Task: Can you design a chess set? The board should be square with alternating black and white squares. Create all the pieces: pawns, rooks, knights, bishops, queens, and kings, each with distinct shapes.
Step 3085:
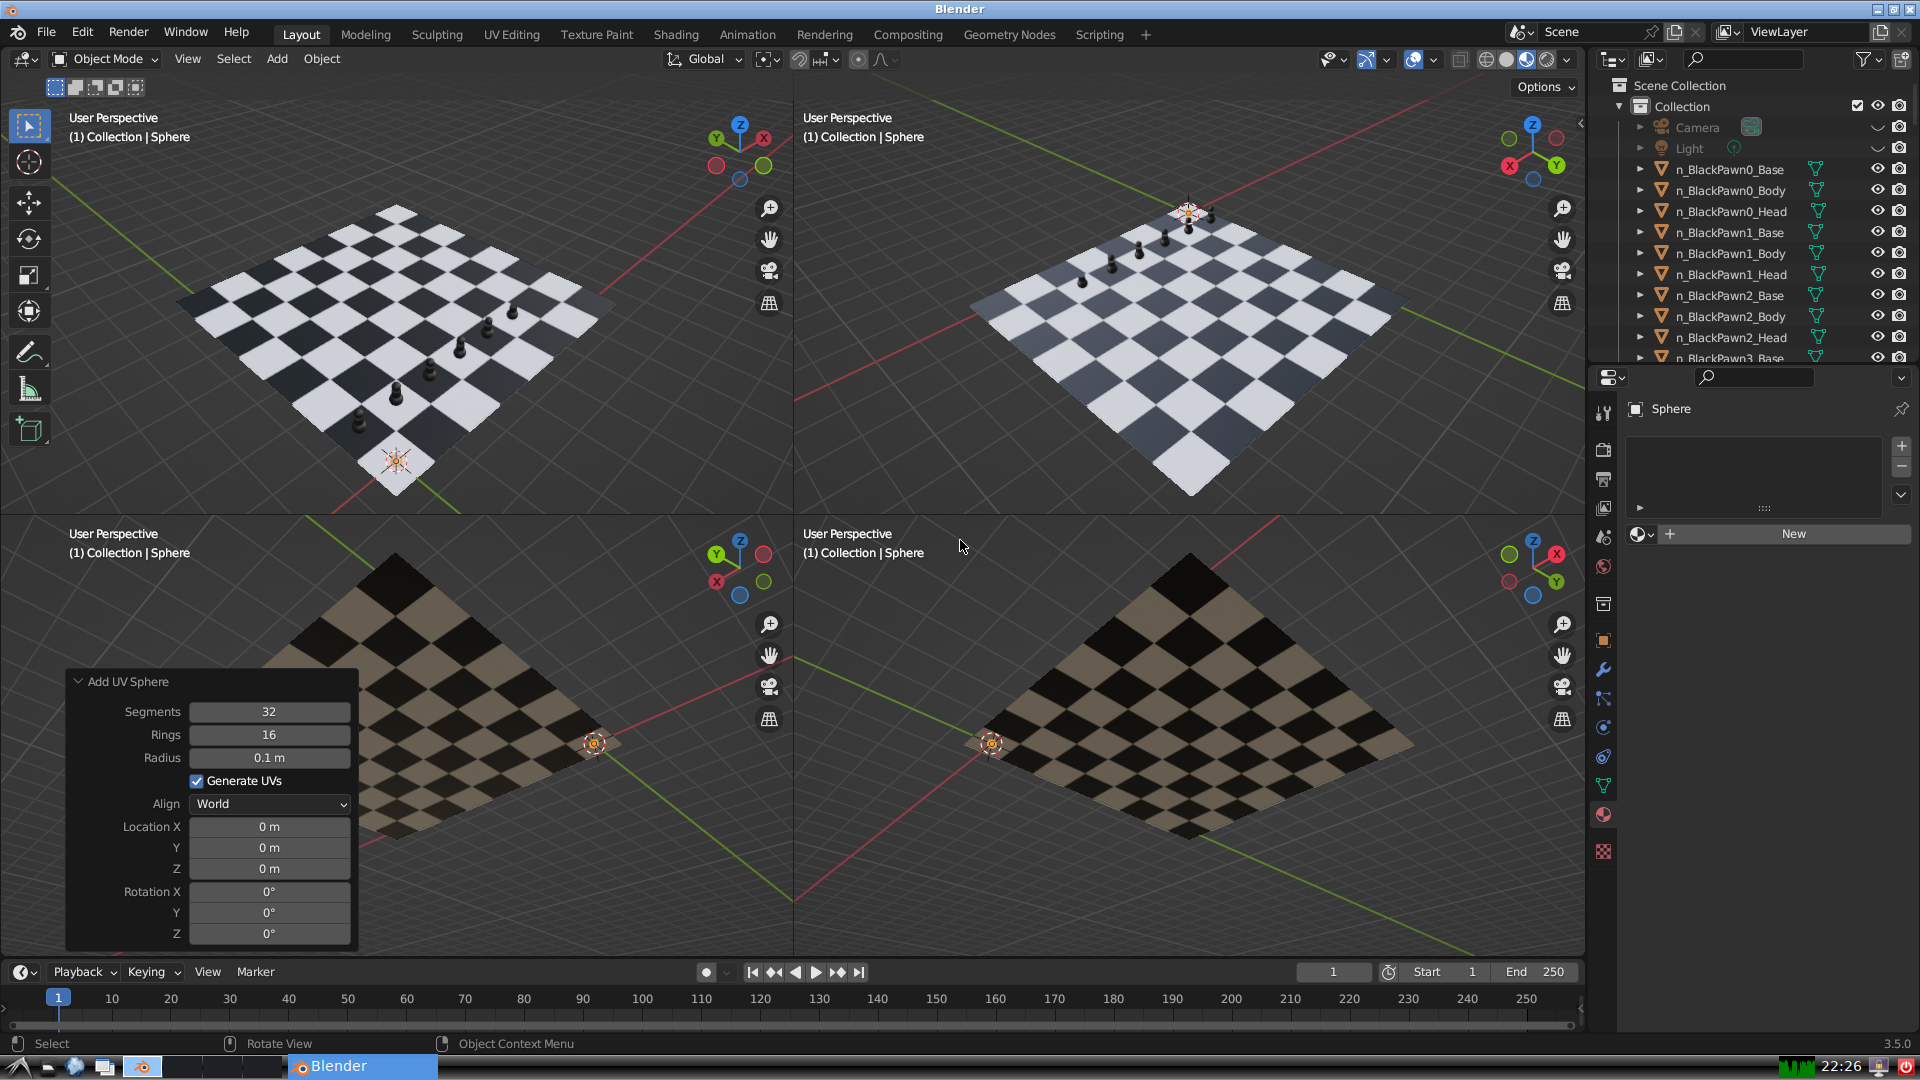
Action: {"mouse_move": [270, 827]}